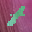
Label: 1